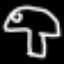
Label: mushroom